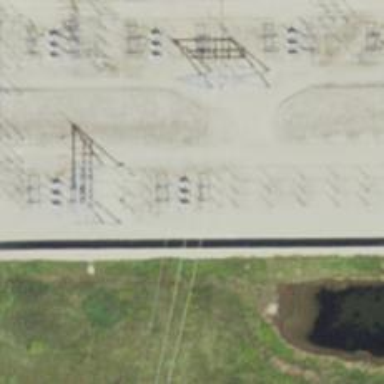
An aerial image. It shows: Switch for power supply.